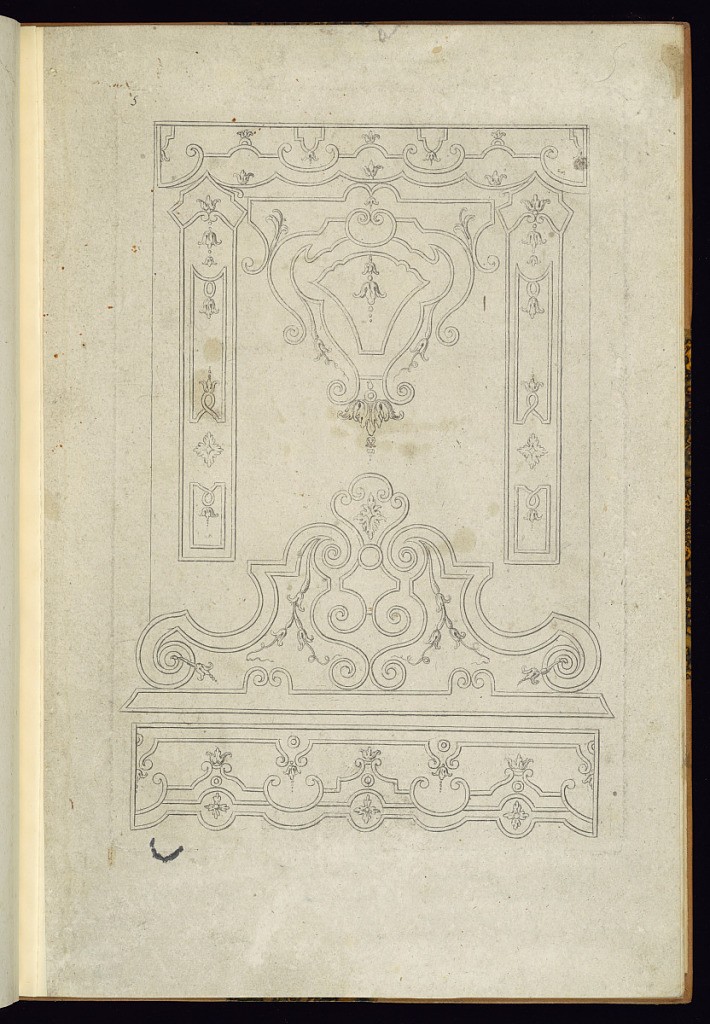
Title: Headboard and Backpiece Designs
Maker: Nicolas Guérard, French, ca.1648 – 1719
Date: late 17th century
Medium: Etching on laid paper
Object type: Print
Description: Designs for an embroidered bed headboard and backpiece featuring strapwork, fleurons, and rosettes. The plate is numbered.